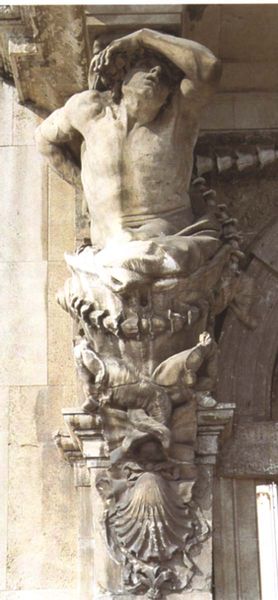
Titel: Atlas
Künstler: Pierre Puget
Standort: Toulon, Rathaus (EU - F)
Schlagwörter: hand, kopf, mann, nackt, weiß, brust, marmor, pfeiler, rücken, säule, haus, ornament, wand, arm, augen, gesicht, mensch, sockel, stein, kirche, figur, ranken, skulptur, statue, relief, pilaster, arch, architecture, church, column, palace, white, black, face, nose, wall, ornamente, decorative, flowers, bildhauerei, oberkörper, stütze, antike, torso, kapitell, sims, atlant, geblendet, verdecken, sad, glöckchen, jesus, leid, schmerz, man, naked, nude, stone, building, head, water, verborgen, herme, muschel, muscheln, black and white, mouth, romantic, monument, photo, sculpture, marble, human, ancient, arms, trunk, history, renaissance, study, skultur, eye, finger, fingers, chest, fish, figure, lips, shade, pillar, seashell, shell, neptun, carving, body, photograph, navel, kunst am bau, elbow, protection, trägerfigur, anschirmen, muschel trägerfigur, gargoyle, protect, renaiisance, moan, half-naked, shielding